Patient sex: M
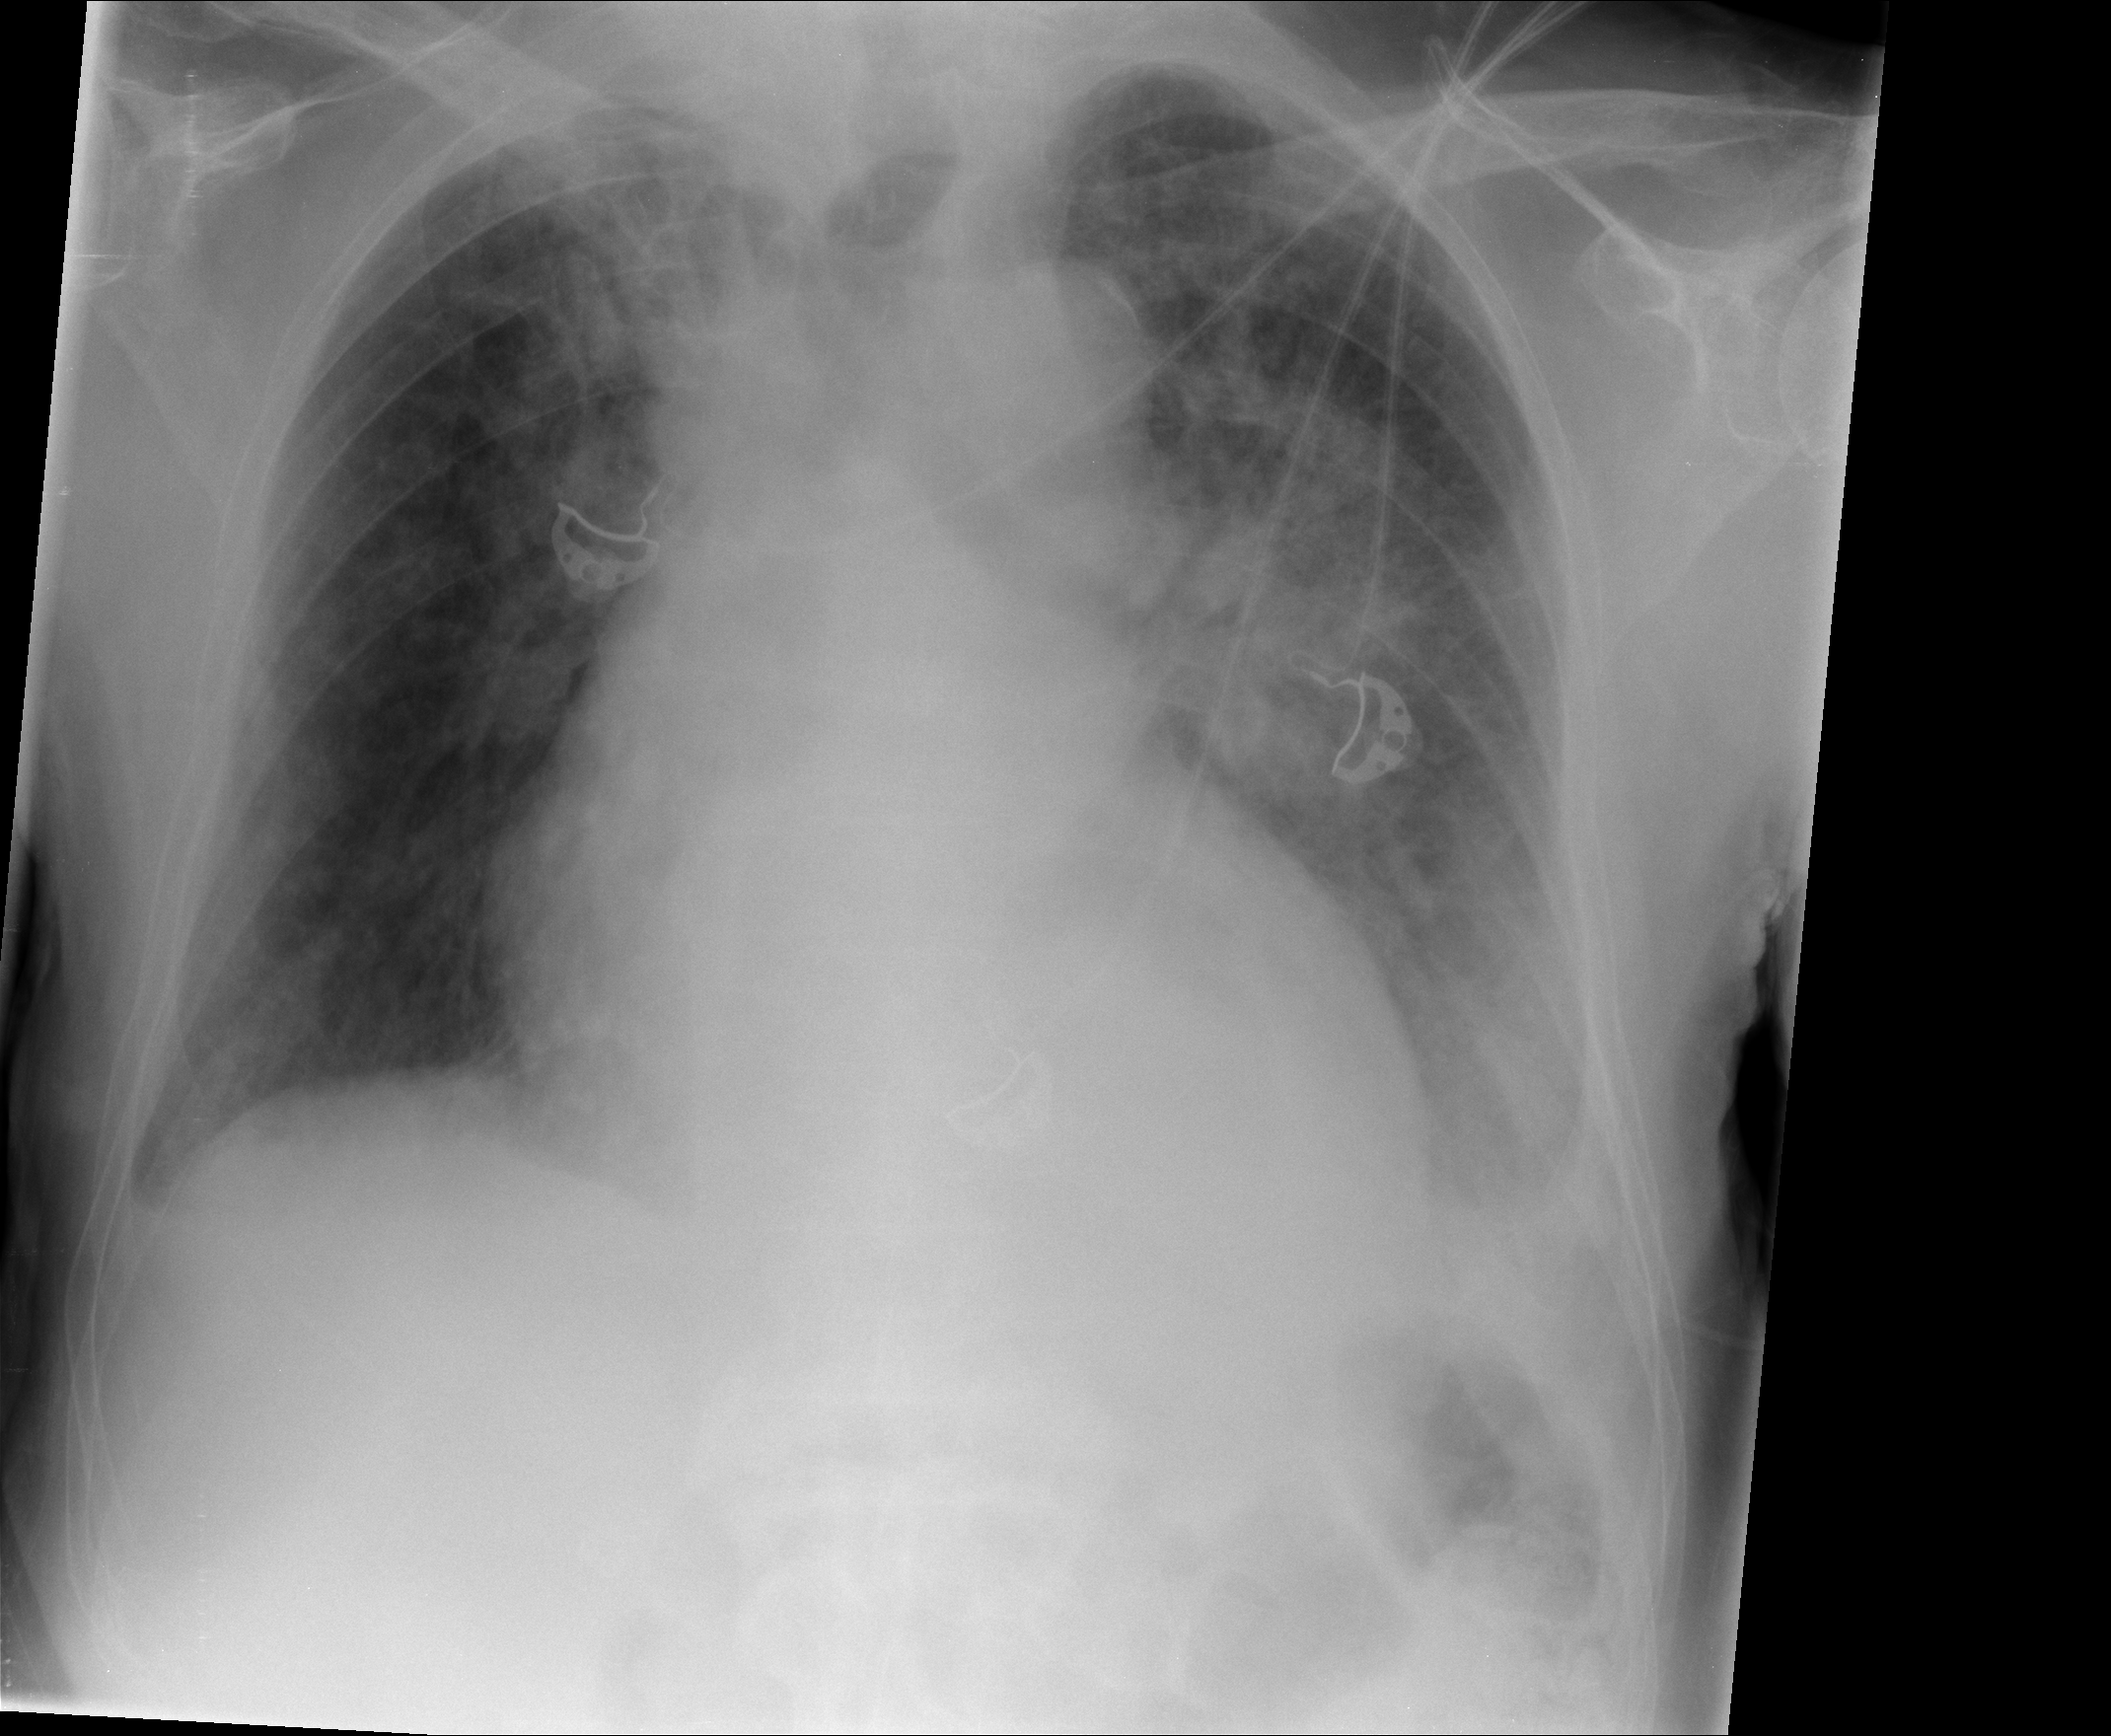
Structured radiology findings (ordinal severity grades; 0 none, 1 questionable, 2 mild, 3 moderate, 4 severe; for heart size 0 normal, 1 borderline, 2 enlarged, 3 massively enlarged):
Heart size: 2
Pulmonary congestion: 2
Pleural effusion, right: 2
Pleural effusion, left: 2
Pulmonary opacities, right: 1
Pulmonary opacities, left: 2
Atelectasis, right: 2
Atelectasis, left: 2